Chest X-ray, AP view. Patient: 54 years old, sex M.
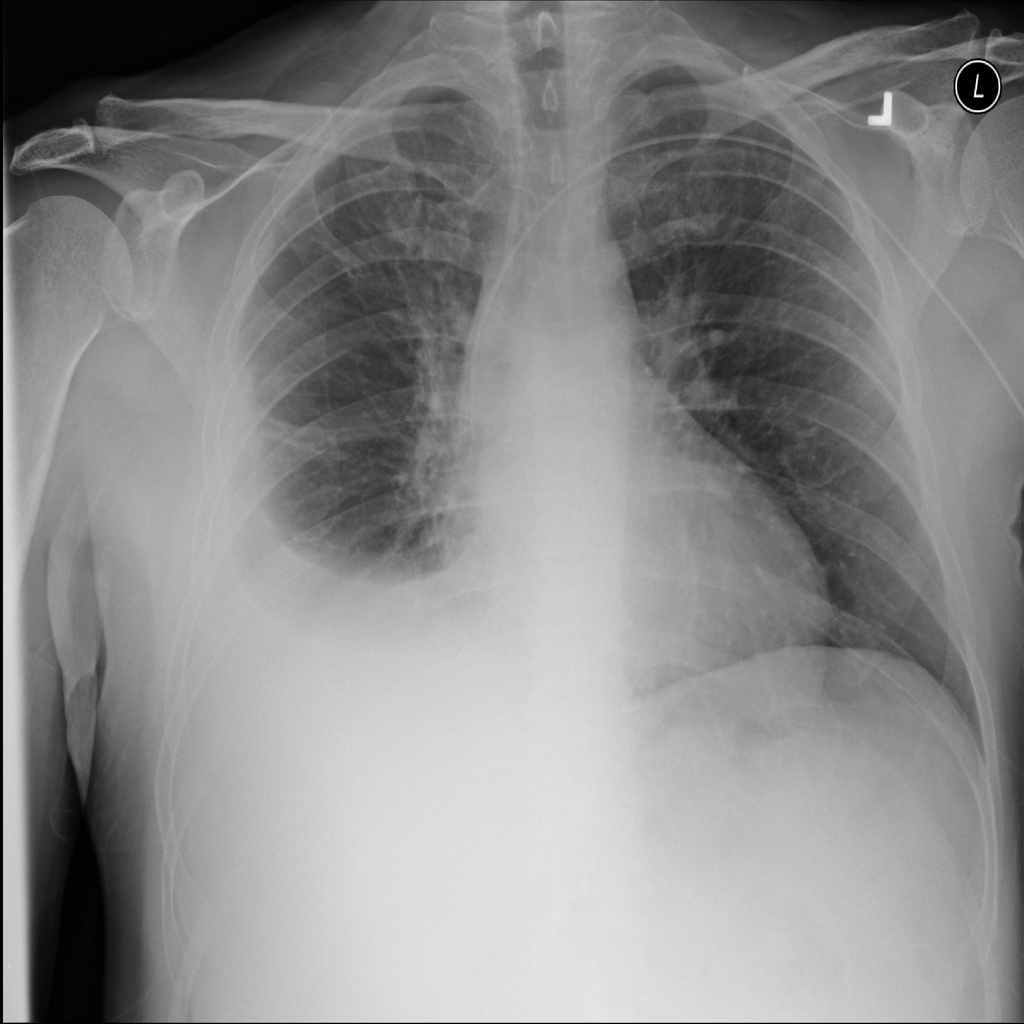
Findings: No Finding